Field crop: maize
Growth stage: 2
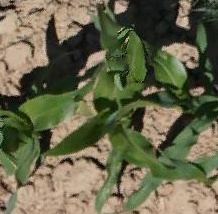
Species: maize